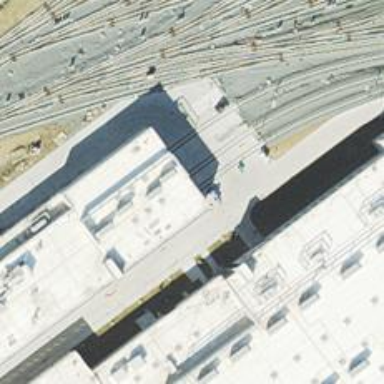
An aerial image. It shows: Building passage tunnel with electrified rail passing through service yard.